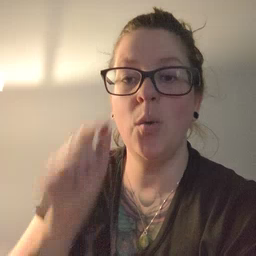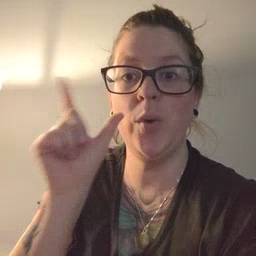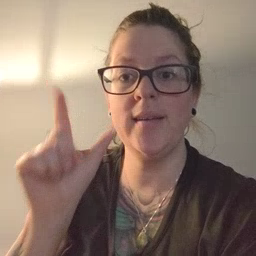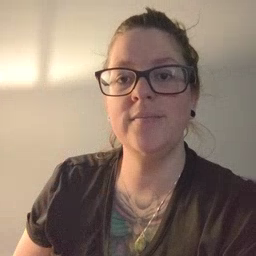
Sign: wake